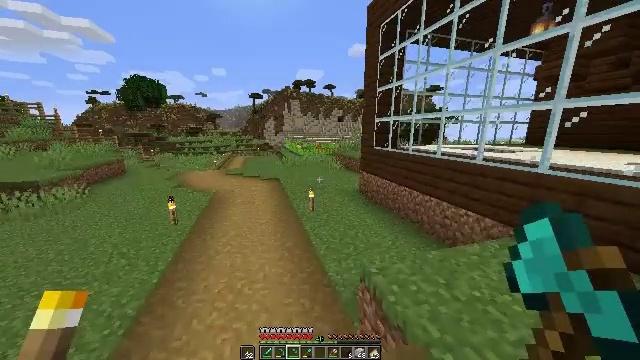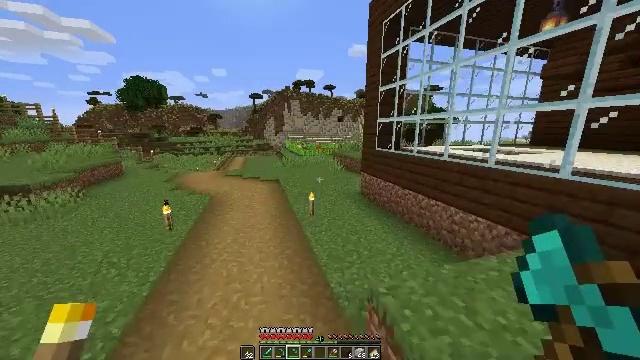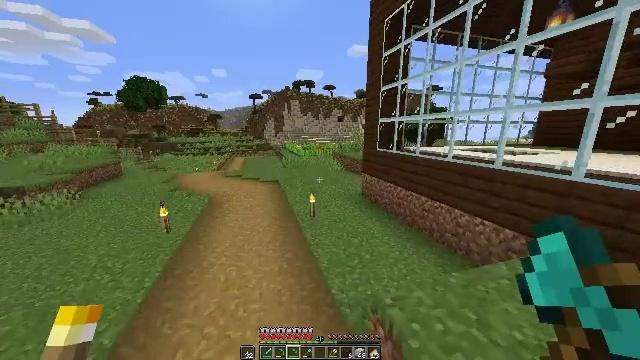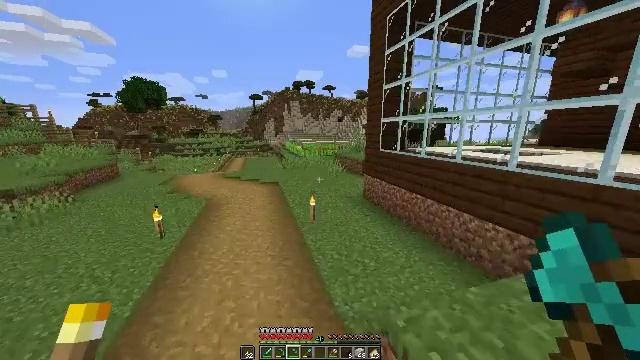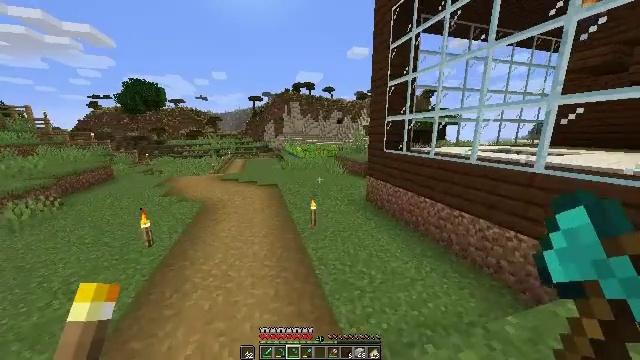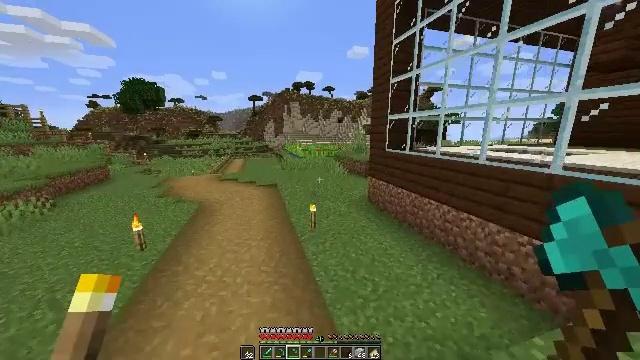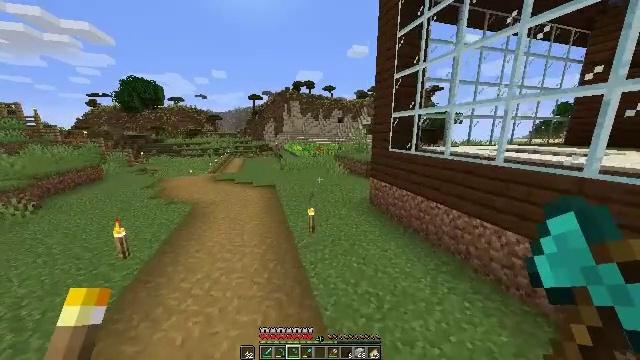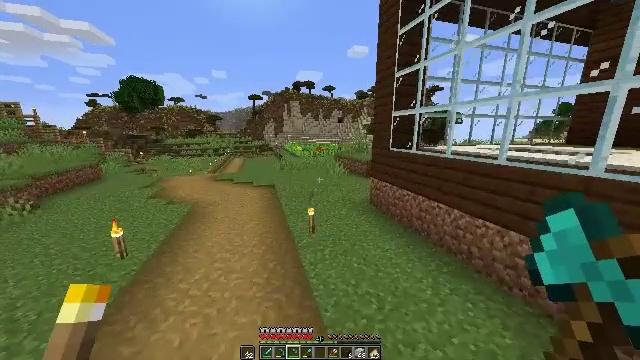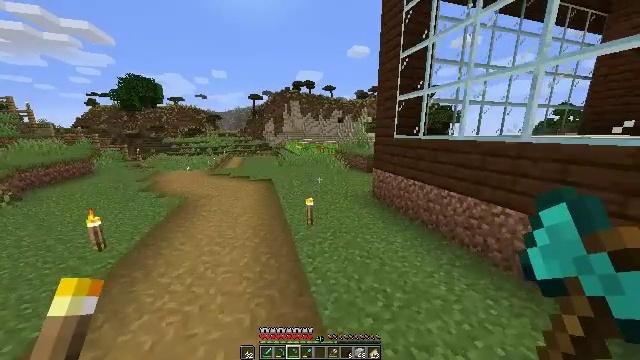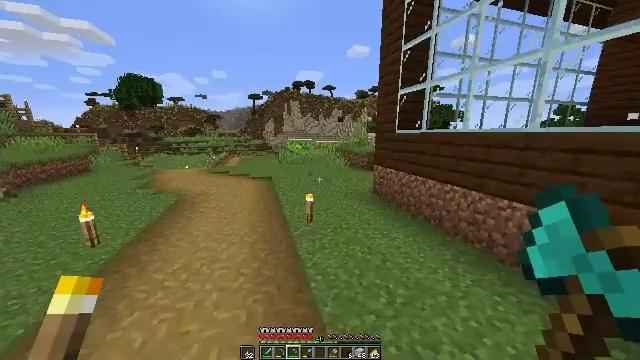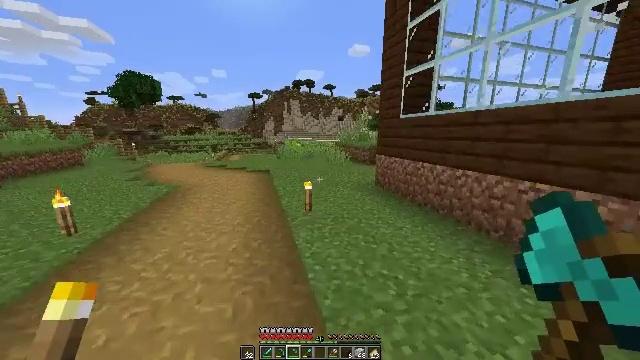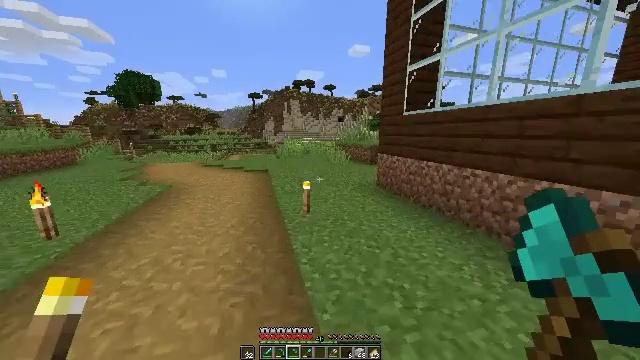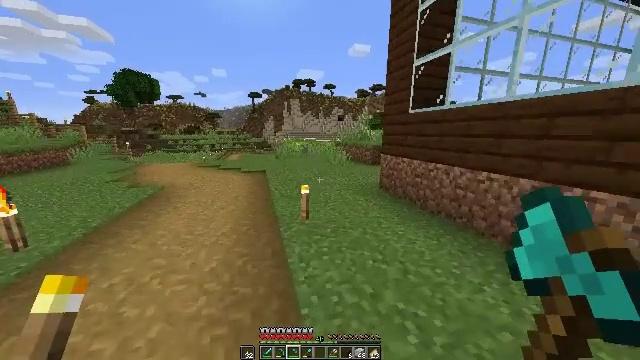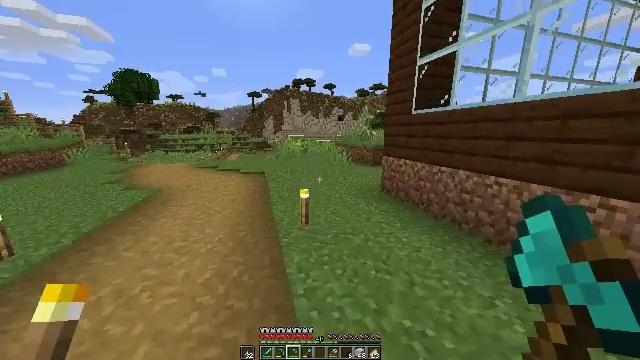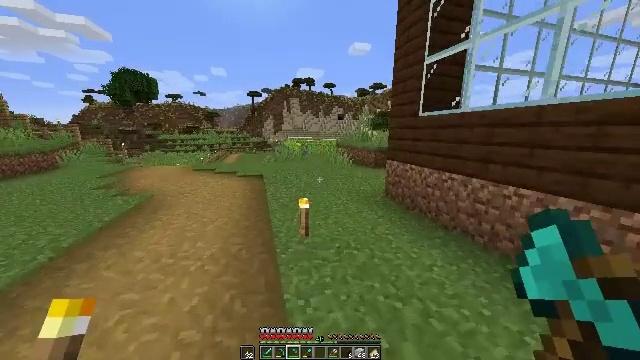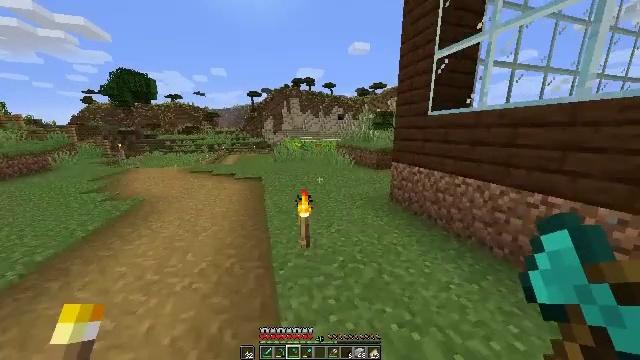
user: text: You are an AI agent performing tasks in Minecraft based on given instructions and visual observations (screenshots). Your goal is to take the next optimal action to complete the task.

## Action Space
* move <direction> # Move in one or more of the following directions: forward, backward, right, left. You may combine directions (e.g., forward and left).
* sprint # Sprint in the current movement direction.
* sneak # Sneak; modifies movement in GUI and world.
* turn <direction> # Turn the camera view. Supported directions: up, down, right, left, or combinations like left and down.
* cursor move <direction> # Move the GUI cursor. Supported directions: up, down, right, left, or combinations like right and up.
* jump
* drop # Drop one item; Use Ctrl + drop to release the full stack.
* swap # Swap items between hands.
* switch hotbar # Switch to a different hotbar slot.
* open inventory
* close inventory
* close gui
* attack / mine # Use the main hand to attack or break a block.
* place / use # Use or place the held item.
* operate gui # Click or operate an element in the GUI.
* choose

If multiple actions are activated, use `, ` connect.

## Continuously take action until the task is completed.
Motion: motion action
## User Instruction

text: Gather dark oak log for crafting.
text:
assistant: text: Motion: move forward
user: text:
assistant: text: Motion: move forward
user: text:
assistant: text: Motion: move forward
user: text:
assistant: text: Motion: move forward
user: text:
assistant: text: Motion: move forward
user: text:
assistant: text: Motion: move forward
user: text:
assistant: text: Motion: move forward
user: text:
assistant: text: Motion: move forward
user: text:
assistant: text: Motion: move forward
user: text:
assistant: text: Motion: move forward
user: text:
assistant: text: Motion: move forward
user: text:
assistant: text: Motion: move forward
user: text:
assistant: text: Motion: move forward
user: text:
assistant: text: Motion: move forward
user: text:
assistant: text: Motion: move forward
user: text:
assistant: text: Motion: move forward, jump
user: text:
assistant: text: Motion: move forward, jump
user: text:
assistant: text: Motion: move forward, jump
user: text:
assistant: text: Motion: move forward, jump
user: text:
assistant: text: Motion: move forward, jump
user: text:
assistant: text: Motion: move forward
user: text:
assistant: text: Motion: move forward
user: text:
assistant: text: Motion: move forward
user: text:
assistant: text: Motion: move forward
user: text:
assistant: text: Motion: move forward
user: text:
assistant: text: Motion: move forward
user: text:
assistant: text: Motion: move forward
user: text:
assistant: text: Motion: move forward and move left, turn left
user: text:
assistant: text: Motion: move forward and move left, turn left
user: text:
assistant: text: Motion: move forward and move left, turn left